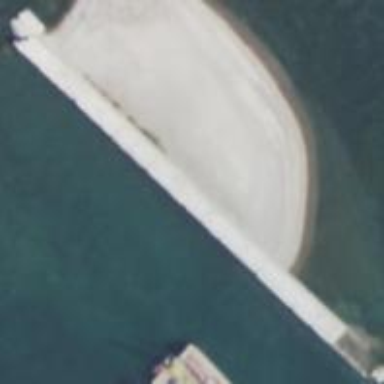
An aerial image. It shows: Breakwater structure.